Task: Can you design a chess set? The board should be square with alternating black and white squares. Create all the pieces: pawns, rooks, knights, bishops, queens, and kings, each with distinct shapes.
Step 4081:
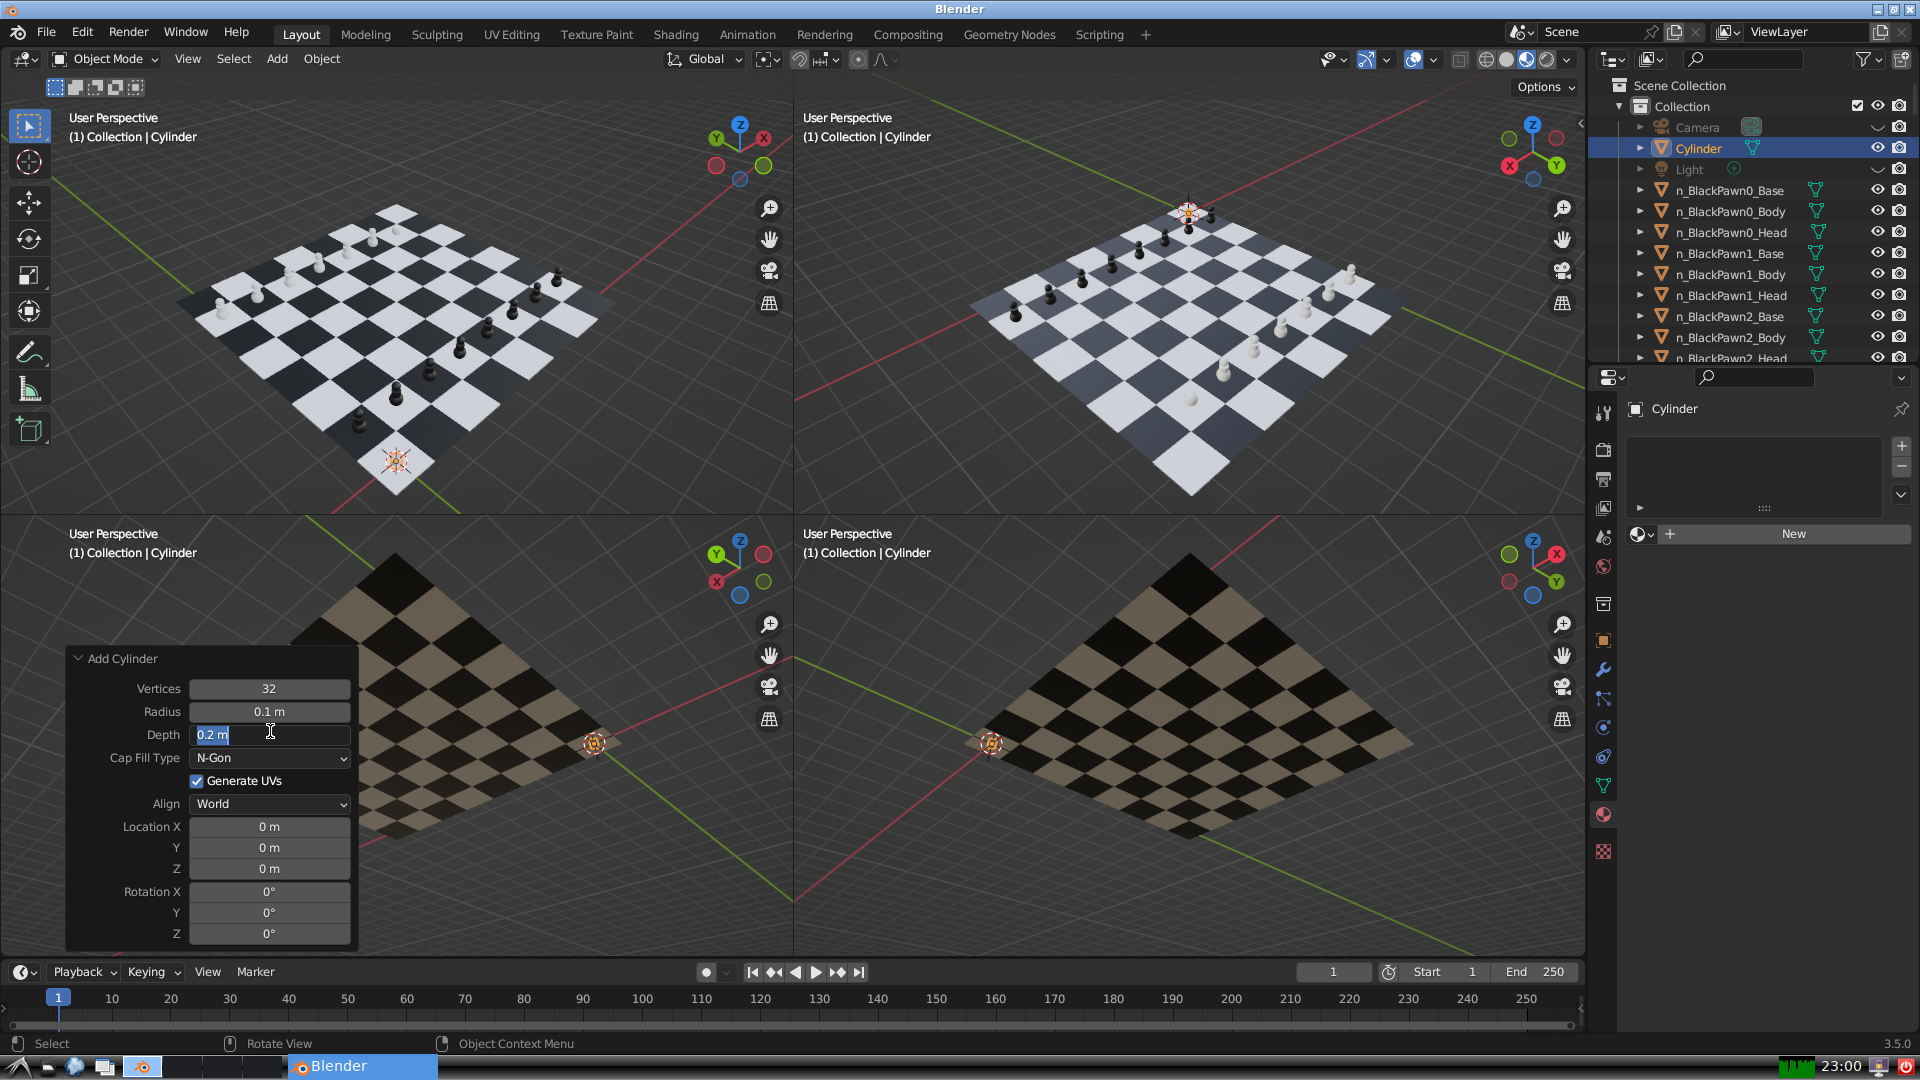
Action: input_text: 0.2